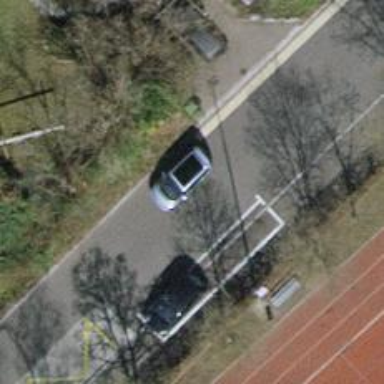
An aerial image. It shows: Parking lane for vehicles.